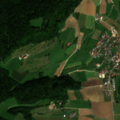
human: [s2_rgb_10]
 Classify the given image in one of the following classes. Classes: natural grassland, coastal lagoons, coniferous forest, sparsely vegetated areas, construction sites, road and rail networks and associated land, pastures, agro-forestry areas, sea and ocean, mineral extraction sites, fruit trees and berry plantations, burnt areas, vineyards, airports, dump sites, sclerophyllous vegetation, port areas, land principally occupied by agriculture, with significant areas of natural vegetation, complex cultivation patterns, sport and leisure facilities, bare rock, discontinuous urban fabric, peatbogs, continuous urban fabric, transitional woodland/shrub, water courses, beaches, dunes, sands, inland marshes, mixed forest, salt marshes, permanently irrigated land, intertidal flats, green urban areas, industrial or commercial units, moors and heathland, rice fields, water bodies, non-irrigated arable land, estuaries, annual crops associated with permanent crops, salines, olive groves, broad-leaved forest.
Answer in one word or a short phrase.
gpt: non-irrigated arable land, mixed forest